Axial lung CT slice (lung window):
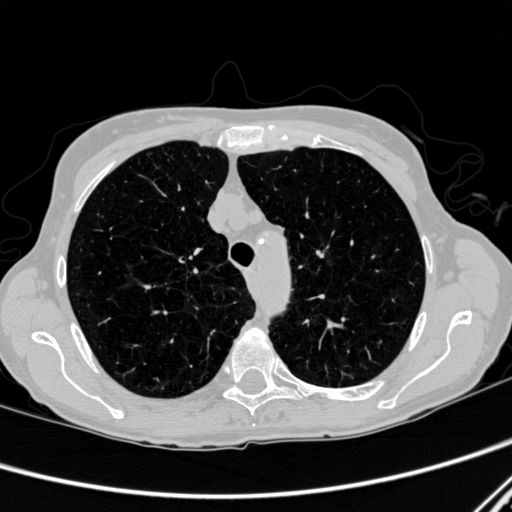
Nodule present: no